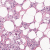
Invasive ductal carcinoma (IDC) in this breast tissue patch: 0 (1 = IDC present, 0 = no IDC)